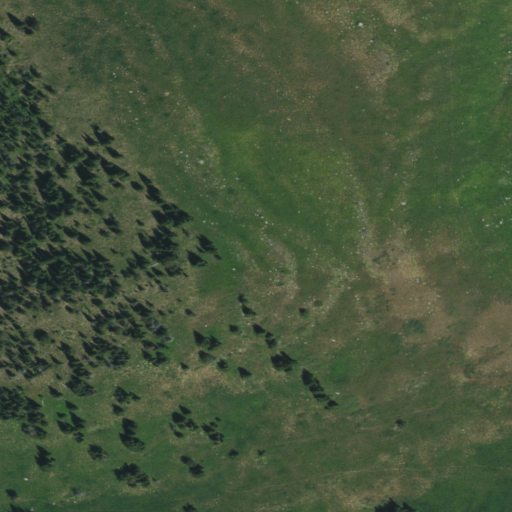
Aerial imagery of gap in Wyoming named Carrot Knoll containing shrub and evergreen forest